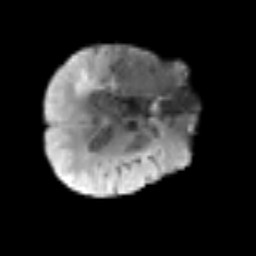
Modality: T2w
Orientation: axial
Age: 64
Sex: male
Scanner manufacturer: siemens
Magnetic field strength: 3 T
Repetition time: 3.2 s
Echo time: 0.081 s